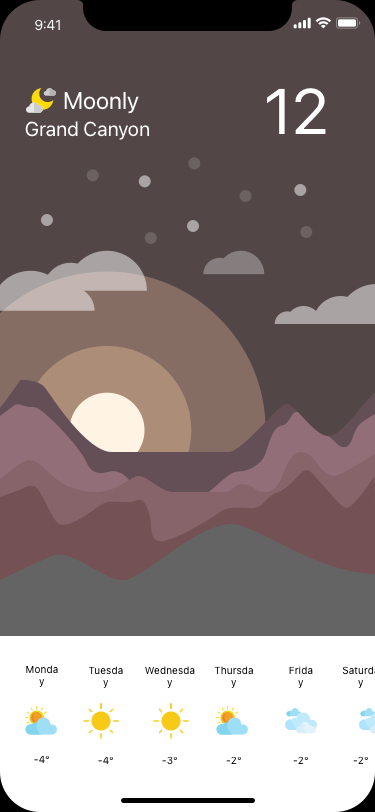
Text in this UI design:
Monday
-4°
-2°
Thursday
-2°
Friday
-2°
Saturday
-4°
Tuesday
-3°
Wednesday
12
Moonly
Grand Canyon